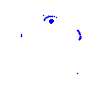
Particle: electron